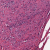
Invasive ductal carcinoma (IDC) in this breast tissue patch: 0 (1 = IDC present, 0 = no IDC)